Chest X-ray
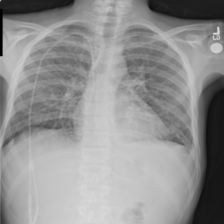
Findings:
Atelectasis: negative
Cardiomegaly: negative
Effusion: negative
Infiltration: negative
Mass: negative
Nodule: negative
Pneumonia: negative
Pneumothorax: negative
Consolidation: negative
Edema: negative
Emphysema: negative
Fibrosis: negative
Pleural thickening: negative
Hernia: negative